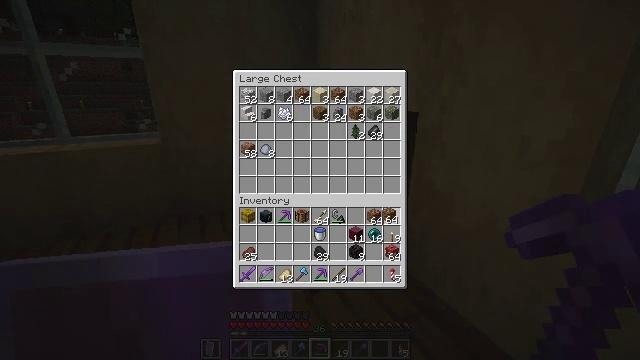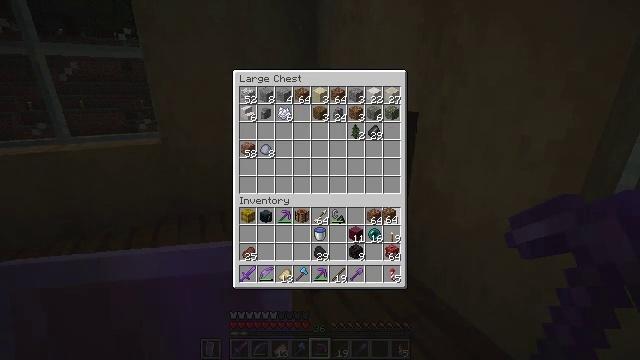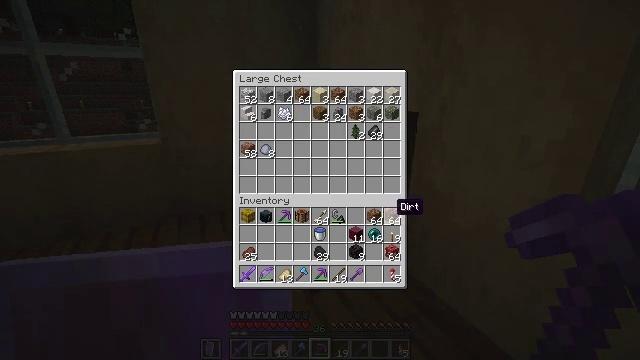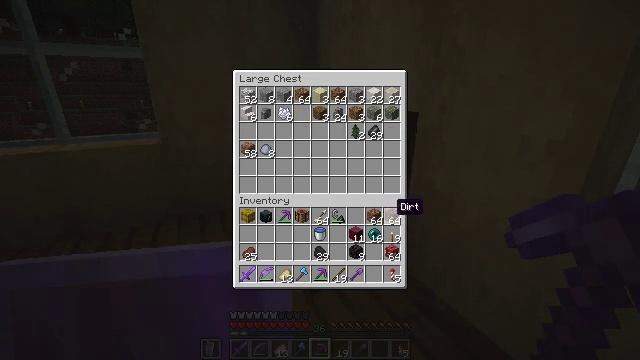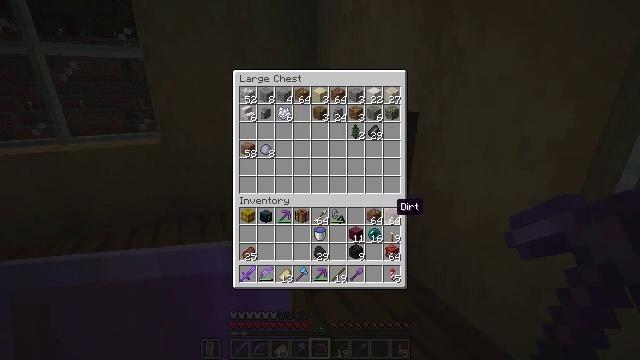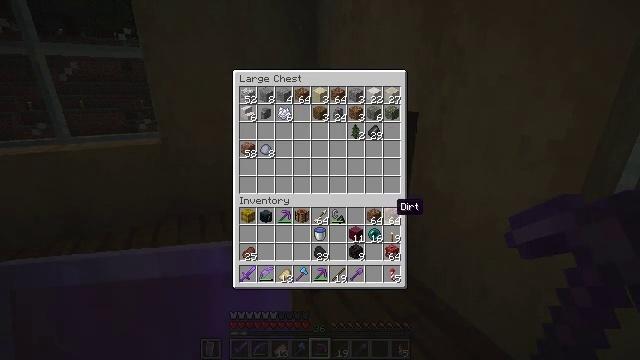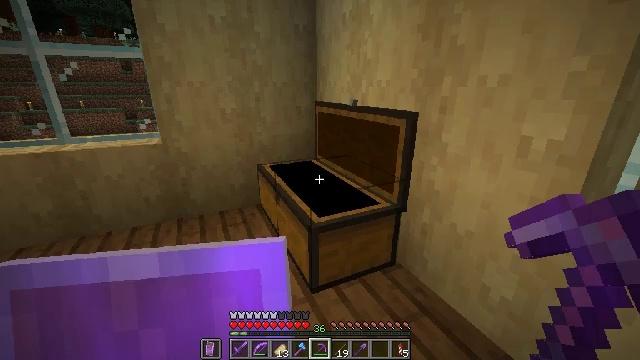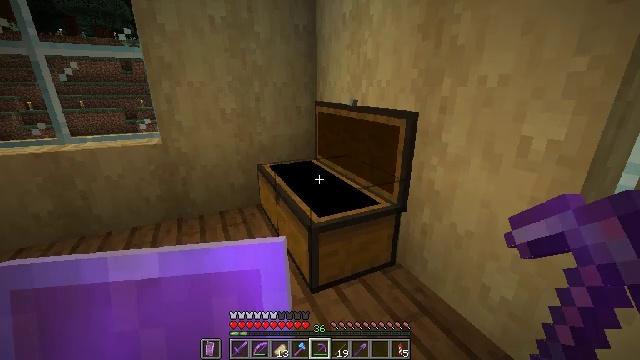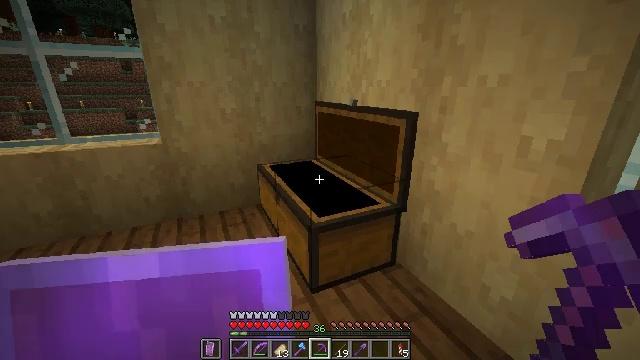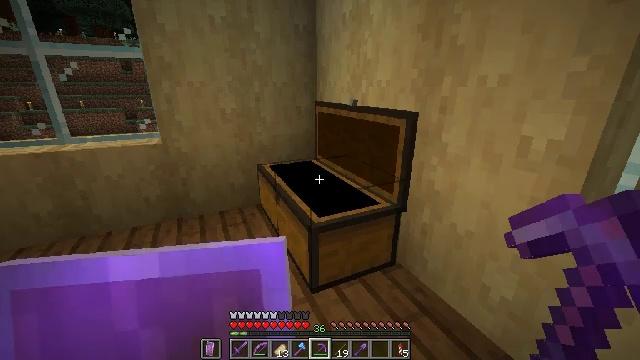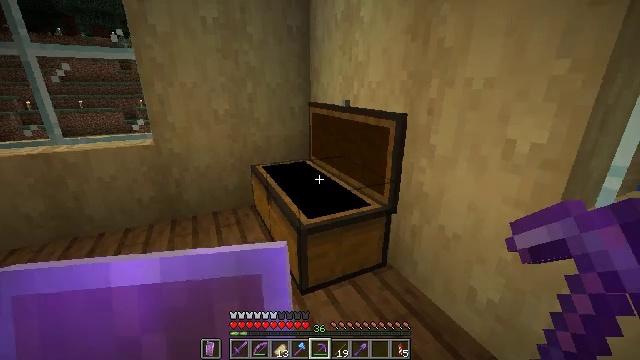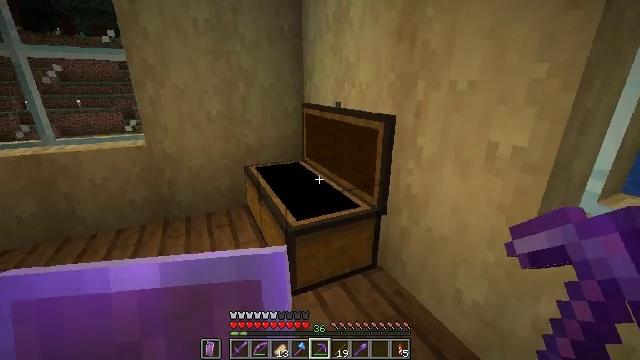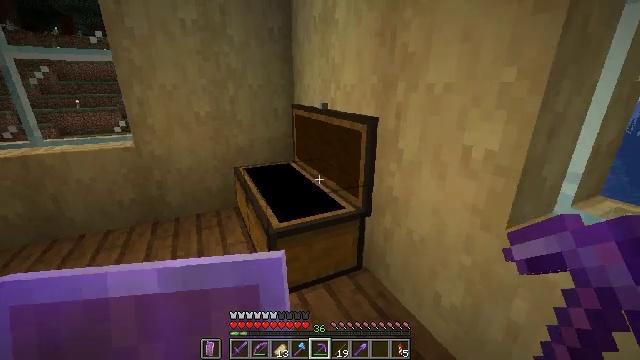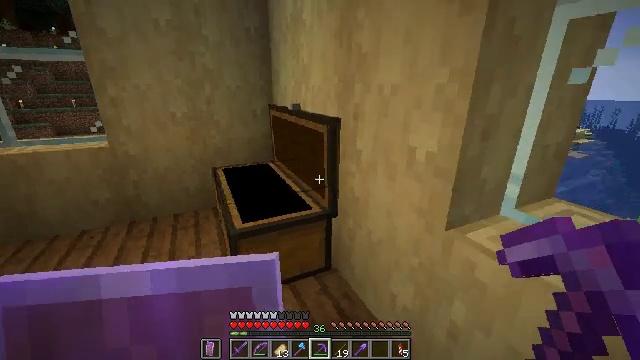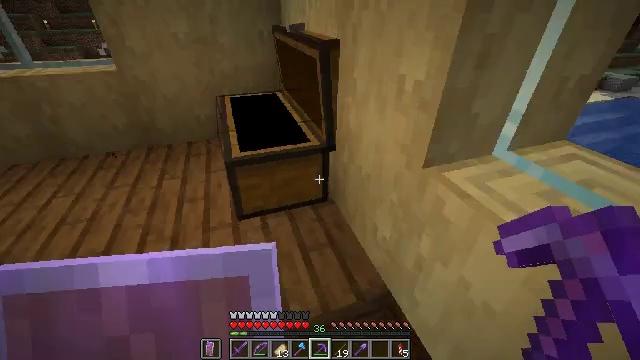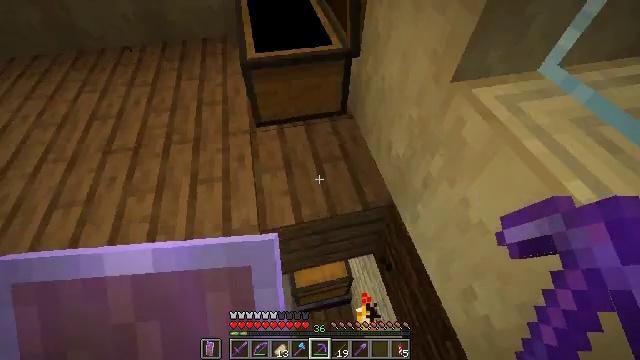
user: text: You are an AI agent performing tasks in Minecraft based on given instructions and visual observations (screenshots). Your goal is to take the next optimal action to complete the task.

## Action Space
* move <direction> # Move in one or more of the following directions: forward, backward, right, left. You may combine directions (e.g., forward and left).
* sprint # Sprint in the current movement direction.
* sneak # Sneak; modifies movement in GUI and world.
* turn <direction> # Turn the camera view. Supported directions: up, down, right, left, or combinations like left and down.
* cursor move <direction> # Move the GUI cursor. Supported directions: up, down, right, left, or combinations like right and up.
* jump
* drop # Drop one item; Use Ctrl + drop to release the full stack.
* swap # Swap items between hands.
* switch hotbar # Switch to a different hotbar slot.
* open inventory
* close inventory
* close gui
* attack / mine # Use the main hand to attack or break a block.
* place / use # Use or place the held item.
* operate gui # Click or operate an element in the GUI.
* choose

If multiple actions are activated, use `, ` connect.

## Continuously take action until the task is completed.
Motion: motion action
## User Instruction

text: Craft crimson planks.
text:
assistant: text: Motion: attack / mine
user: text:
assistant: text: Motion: no_op
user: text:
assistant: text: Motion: no_op
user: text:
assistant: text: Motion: no_op
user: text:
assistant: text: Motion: no_op
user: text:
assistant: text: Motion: no_op
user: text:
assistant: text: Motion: no_op
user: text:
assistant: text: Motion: no_op
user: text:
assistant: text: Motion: no_op
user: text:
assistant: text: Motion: move right
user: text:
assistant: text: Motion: move right
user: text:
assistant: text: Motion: move right
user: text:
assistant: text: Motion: move right
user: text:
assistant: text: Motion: move right, turn left and down
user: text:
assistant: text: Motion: move back and move right, turn left and down
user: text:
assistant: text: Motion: move back and move right, turn left and down
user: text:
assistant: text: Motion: move back, turn left and down
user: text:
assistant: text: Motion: move back, turn left and down
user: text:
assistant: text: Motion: move back, turn left and down
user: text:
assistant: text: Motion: move back, turn left
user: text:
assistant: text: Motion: move back, turn left
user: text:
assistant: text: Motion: turn left and up
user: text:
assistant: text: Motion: turn left and up
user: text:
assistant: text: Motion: turn left and up
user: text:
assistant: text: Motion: turn left and up
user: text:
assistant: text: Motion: no_op
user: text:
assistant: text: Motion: no_op
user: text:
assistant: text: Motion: no_op
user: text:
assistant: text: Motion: move right, turn left and up
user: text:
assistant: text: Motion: move right, turn left and up